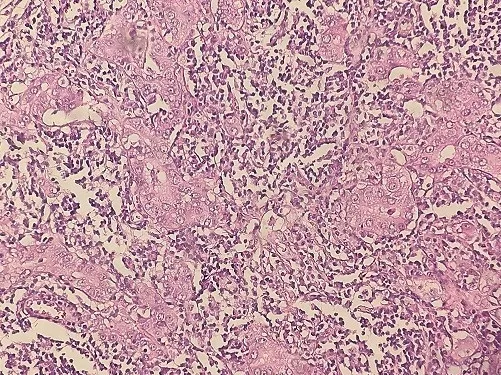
Invasive carcinomatous component with lymphoid stroma x20.
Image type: pathology (h&e)